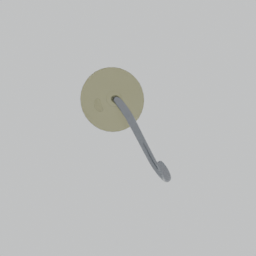
Label: tools